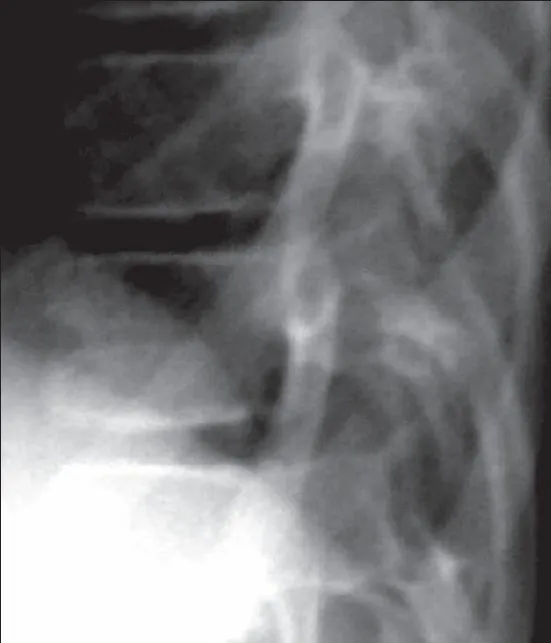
Focused lateral radiograph of the dorsal spine shows fishmouth vertebra.
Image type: radiology (x_ray)